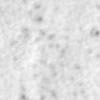
Label: no_change